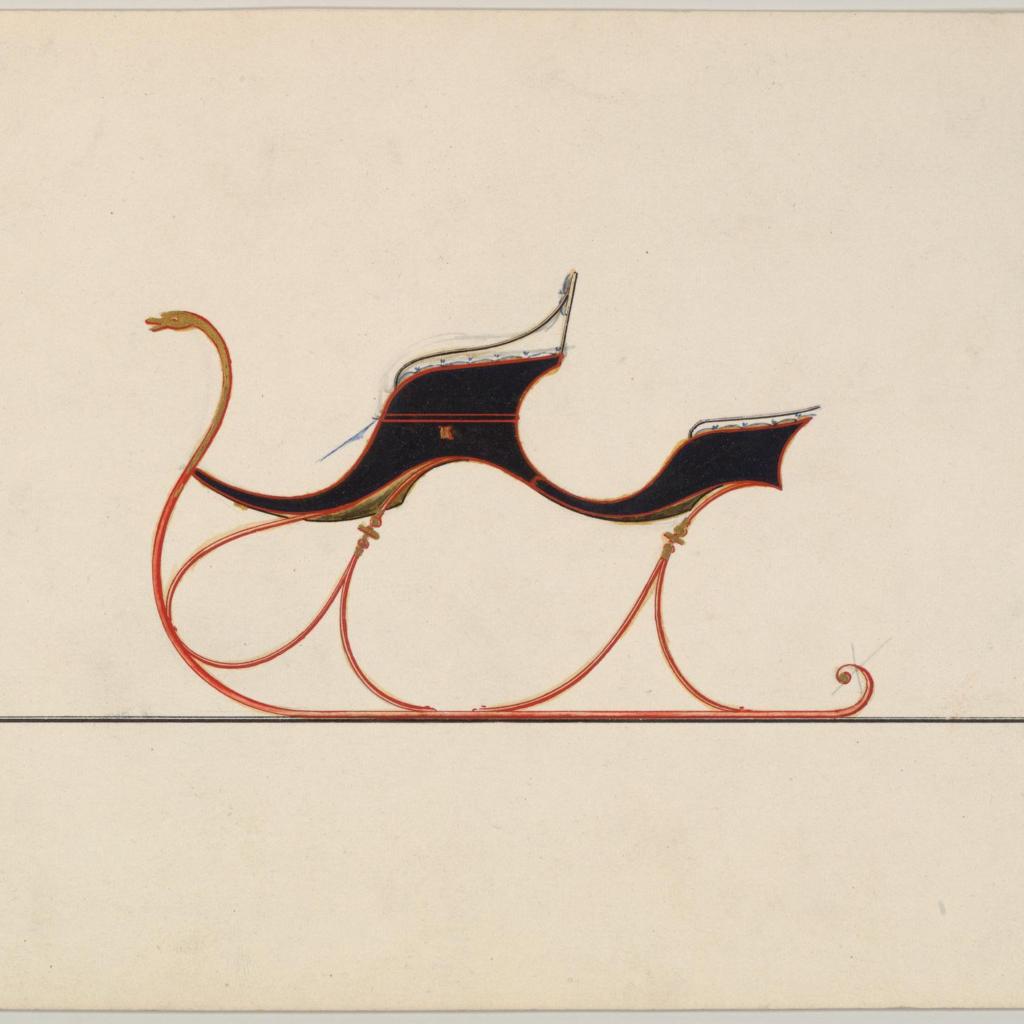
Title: Cutter (unnumbered)
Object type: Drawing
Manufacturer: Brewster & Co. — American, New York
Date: ca. 1870
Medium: graphite, watercolor and gouache with gum arabic and metallic paint
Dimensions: sheet: 6 1/8 x 9 7/8 in. (15.6 x 25.1 cm)
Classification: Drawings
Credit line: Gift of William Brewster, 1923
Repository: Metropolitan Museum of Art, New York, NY